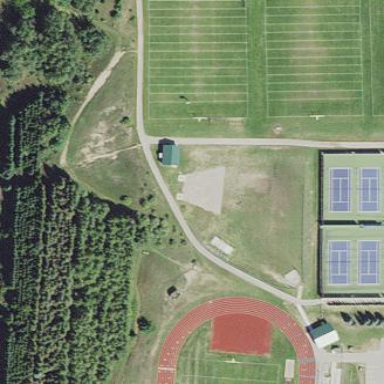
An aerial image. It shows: Pitch for leisure activities.